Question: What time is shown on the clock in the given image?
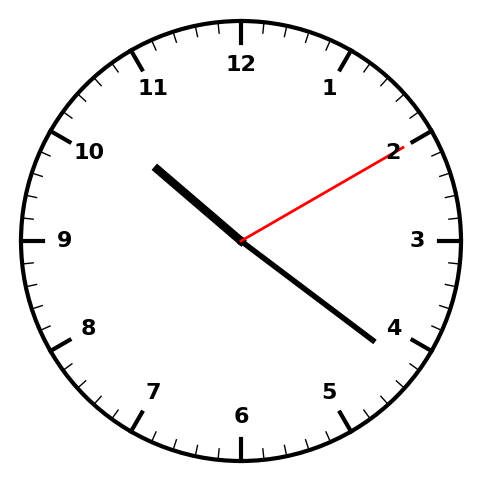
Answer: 10:21:10